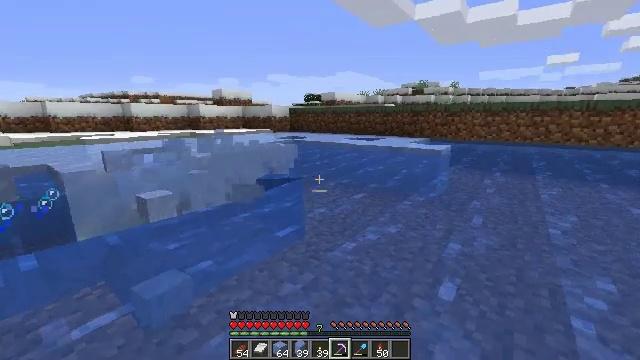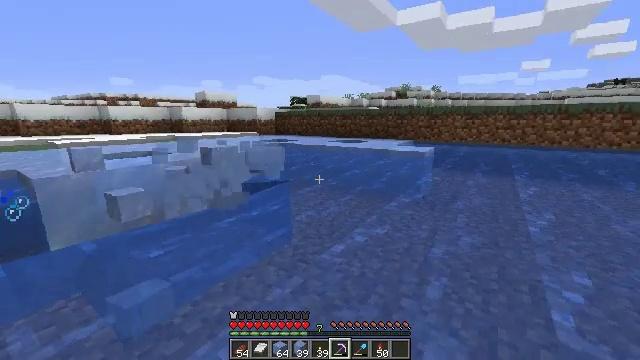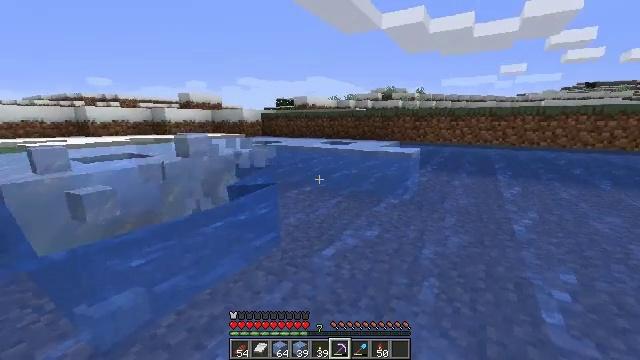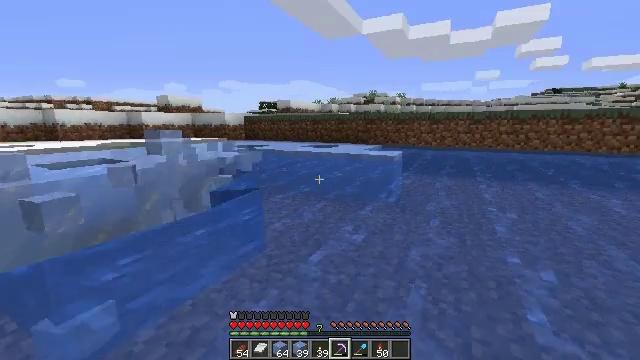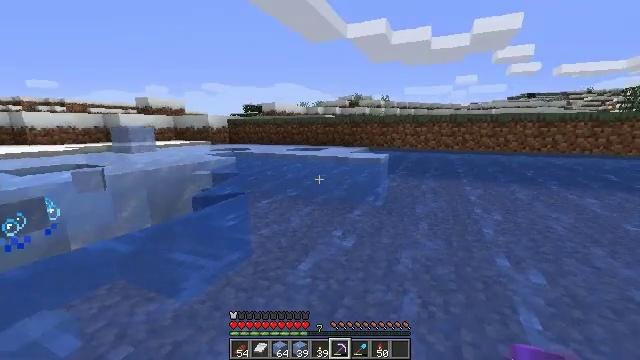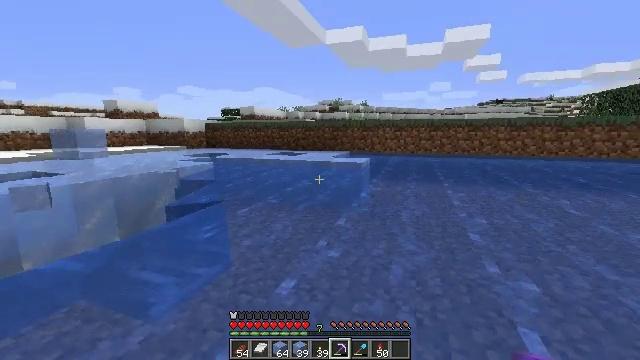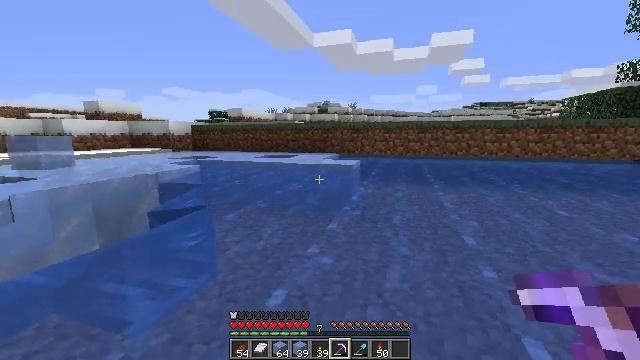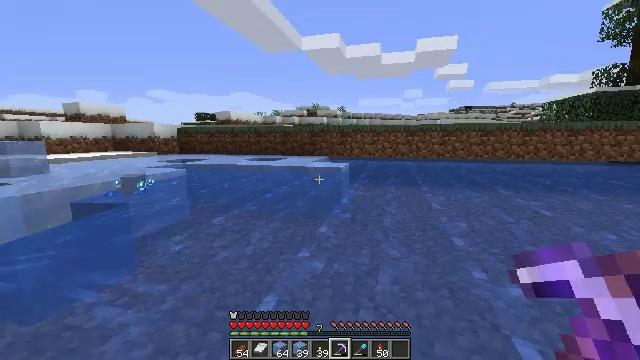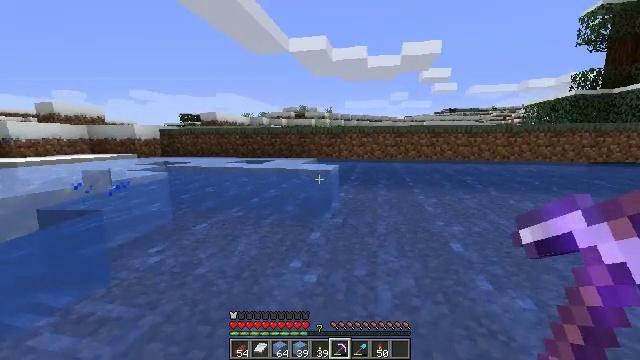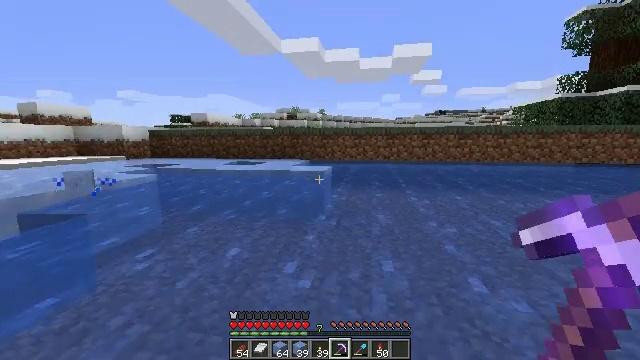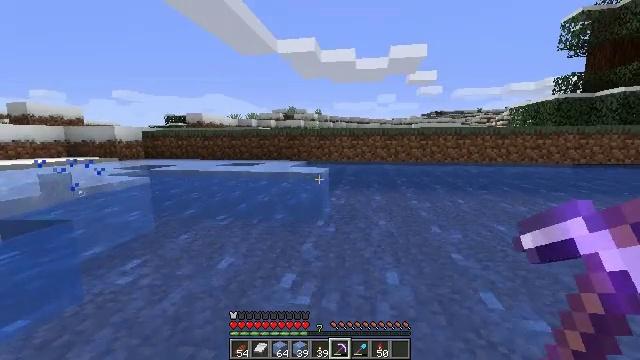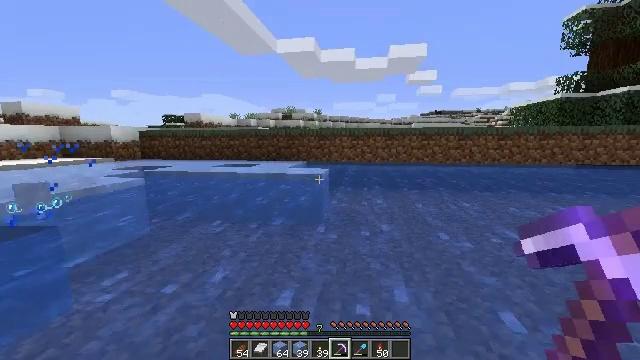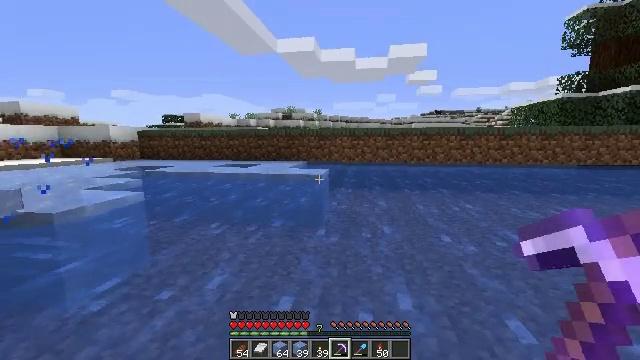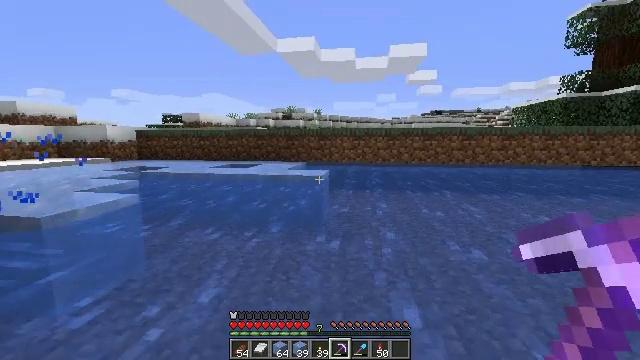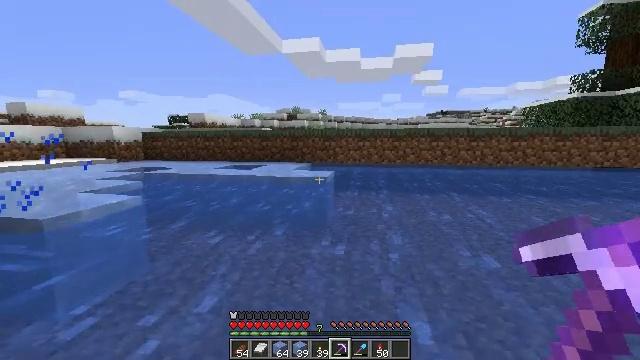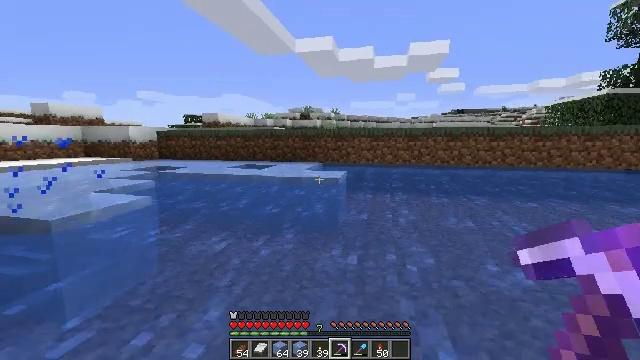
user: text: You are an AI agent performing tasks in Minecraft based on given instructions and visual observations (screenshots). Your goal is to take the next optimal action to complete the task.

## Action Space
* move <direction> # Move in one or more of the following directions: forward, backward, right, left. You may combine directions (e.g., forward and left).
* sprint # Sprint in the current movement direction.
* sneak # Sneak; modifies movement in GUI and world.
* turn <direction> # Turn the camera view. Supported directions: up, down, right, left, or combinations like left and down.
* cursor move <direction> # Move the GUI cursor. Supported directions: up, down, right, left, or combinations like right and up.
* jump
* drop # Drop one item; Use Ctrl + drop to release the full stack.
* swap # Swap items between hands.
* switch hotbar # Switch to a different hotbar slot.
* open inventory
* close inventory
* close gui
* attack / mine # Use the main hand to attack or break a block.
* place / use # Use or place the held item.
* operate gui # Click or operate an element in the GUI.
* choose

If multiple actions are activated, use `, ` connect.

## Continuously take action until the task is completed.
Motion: motion action
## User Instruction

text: Break the ice to collect it.
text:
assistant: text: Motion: move forward, turn right, attack / mine
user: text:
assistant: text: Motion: move forward, turn right, attack / mine
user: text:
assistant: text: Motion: move forward, turn right, attack / mine
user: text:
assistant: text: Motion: move forward, turn right, attack / mine
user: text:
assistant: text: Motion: move forward, turn right, attack / mine
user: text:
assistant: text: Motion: move forward, turn right, attack / mine
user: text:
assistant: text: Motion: move forward, turn right, attack / mine
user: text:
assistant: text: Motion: move forward, turn right, attack / mine
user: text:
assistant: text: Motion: move forward, turn right, attack / mine
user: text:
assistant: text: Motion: move forward, attack / mine
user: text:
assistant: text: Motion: move forward, attack / mine
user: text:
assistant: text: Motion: move forward, attack / mine
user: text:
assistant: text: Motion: move forward, attack / mine
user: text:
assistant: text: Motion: move forward, turn left, attack / mine
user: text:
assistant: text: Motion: move forward, turn left, attack / mine
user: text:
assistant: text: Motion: move forward, turn left and down, attack / mine
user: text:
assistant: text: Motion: move forward, turn left and down
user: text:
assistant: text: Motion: move forward, turn left
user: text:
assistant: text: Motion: move forward, turn left
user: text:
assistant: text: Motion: move forward, turn left
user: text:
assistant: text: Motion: move forward, turn left
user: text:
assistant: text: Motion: move forward, turn left
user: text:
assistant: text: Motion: move forward, turn left
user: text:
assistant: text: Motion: move forward
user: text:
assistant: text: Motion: move forward
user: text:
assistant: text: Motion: move forward
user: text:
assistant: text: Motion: move forward
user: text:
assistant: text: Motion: move forward
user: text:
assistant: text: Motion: move forward, turn left and down
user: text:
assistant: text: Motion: move forward, turn left and down